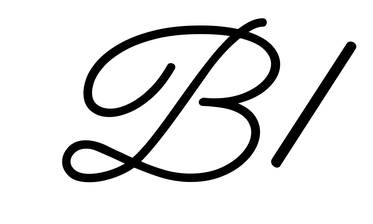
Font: MeowScript-Regular